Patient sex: M
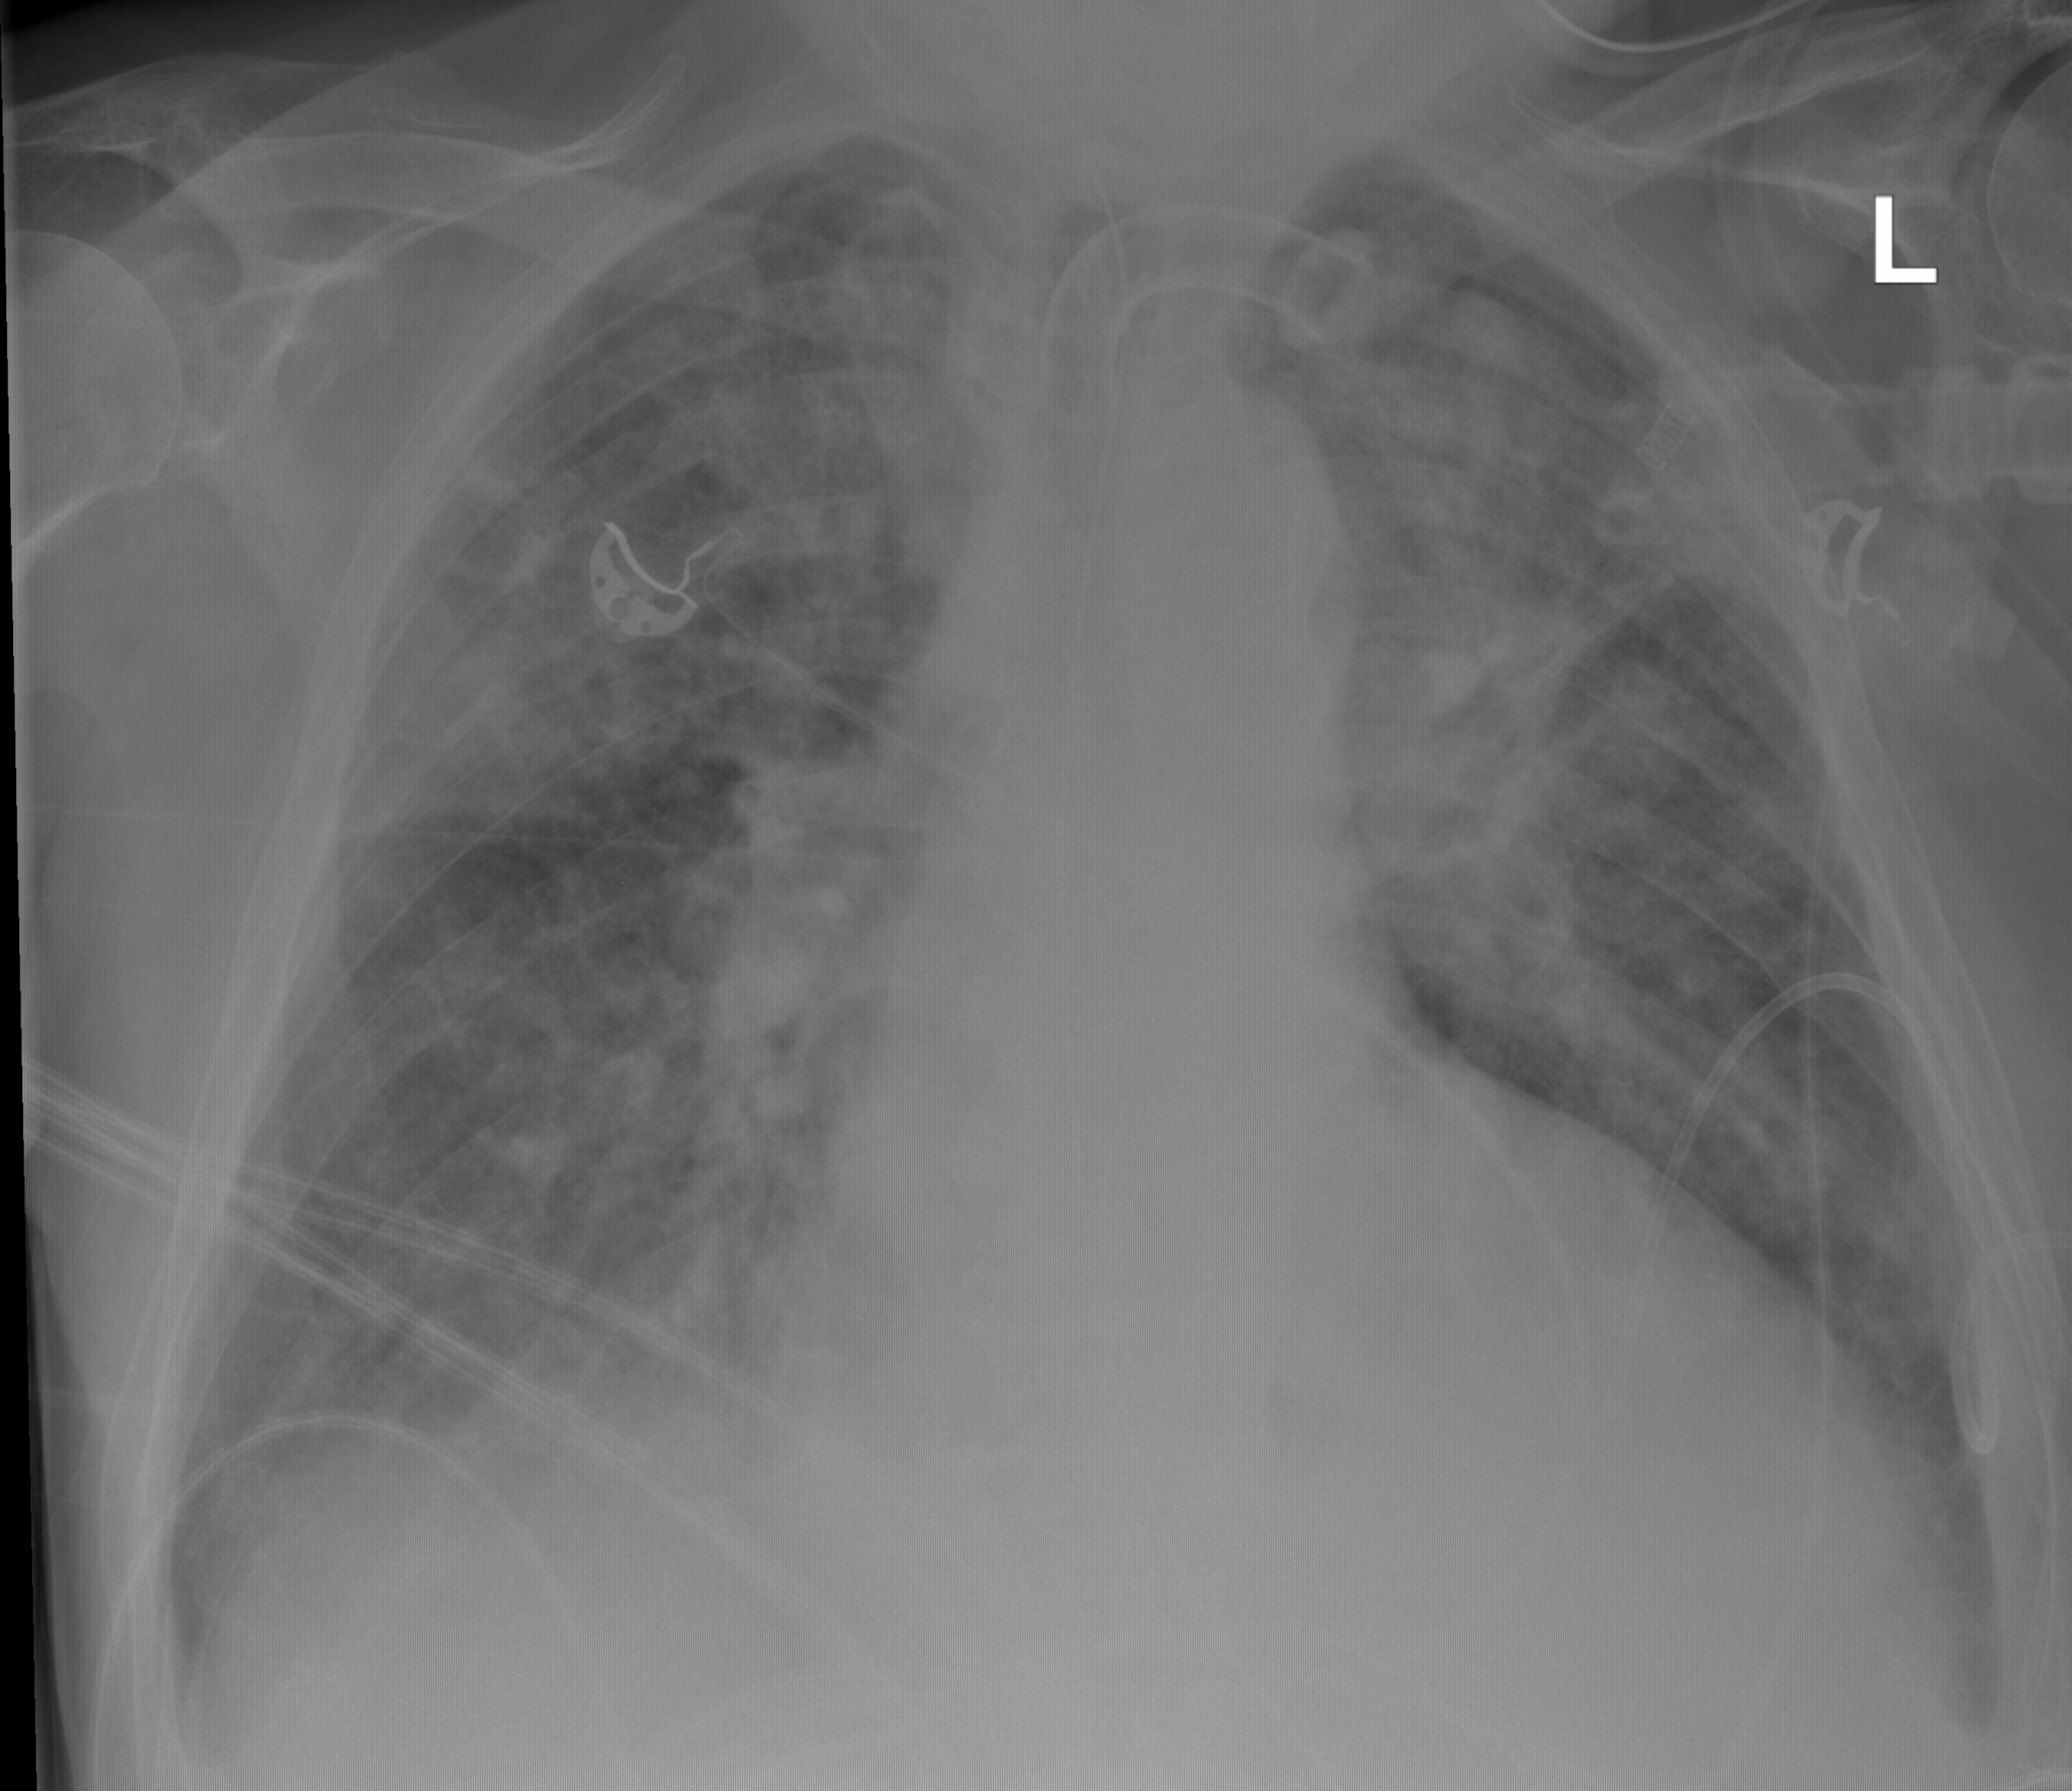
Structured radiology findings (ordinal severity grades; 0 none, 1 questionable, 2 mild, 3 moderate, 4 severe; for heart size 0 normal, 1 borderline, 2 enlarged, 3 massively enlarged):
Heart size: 2
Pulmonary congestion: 3
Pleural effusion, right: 2
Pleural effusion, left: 2
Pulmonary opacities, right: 3
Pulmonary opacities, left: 3
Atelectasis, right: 2
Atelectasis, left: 2